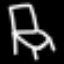
Label: chair